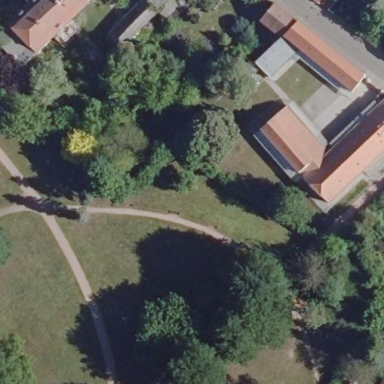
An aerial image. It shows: Kindergarten.